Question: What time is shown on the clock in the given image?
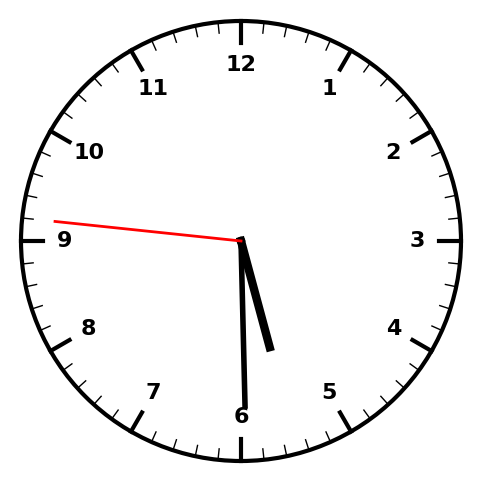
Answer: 05:29:46